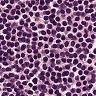
Metastatic tissue present: no